Field crop: maize
Growth stage: 1
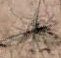
Species: salsola